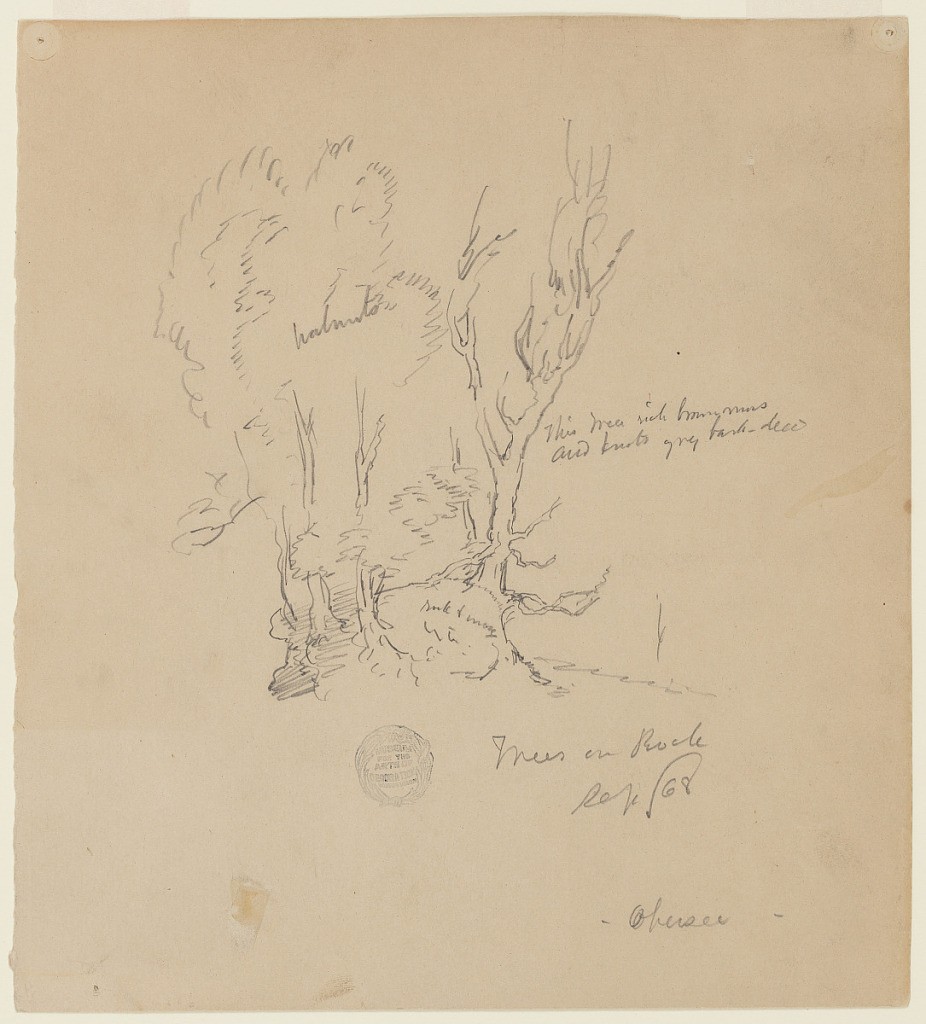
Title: Trees on a Rock, near the Obersee, Bavaria (Germany)
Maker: Frederic Edwin Church, American, 1826–1900
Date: September 1868
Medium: Graphite on beige wove paper
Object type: Drawing
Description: Botanical and landscape sketch showing a view of trees growing out of/near a rock by the Obersee in Bavaria, present-day Germany. Situated at center, a leafless tree with upward-reaching branches grows out of a large boulder at center. Beside it at left, two walnut trees with lush canopies rise into the sky as they are loosely rendered. Some grass around the base of the trees is included.